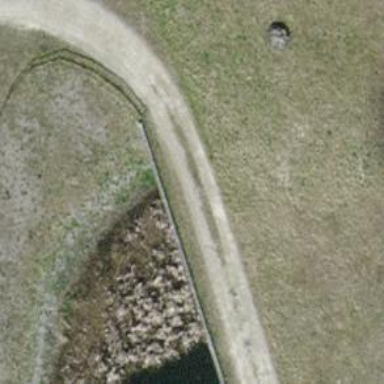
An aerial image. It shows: Pebblestone track with grade2 tracktype.